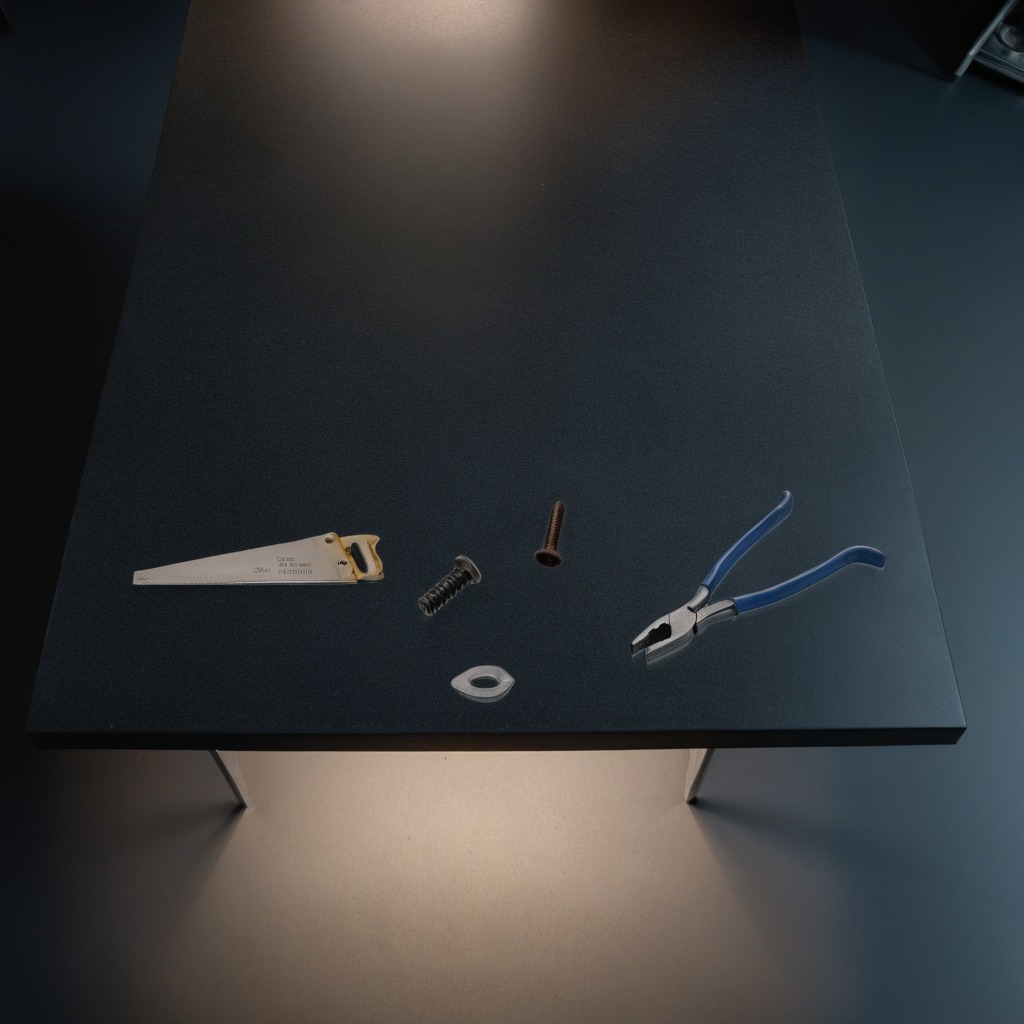
A flat metal washer, a metal machine screw, pliers, a coiled metal spring, and a handheld metal saw are lying on the granite table.